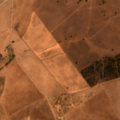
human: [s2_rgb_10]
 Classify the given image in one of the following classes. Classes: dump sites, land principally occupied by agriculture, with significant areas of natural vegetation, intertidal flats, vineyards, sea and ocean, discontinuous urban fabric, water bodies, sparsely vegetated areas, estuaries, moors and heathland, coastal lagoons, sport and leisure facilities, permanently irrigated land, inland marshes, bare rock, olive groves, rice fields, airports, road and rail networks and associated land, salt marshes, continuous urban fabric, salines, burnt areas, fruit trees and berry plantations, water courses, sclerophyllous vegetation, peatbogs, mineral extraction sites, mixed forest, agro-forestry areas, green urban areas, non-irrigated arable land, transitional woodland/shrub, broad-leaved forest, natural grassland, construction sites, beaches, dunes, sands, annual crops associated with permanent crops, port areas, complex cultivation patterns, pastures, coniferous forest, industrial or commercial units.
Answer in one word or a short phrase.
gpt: non-irrigated arable land